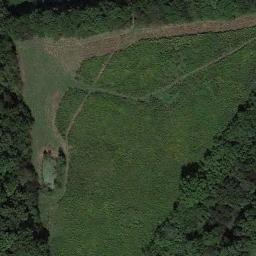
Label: meadow